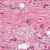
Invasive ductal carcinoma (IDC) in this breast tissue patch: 1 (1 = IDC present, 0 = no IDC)